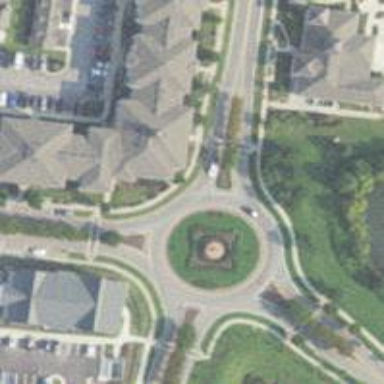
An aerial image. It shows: Marked road crossing.